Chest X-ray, PA view. Patient: 37 years old, sex M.
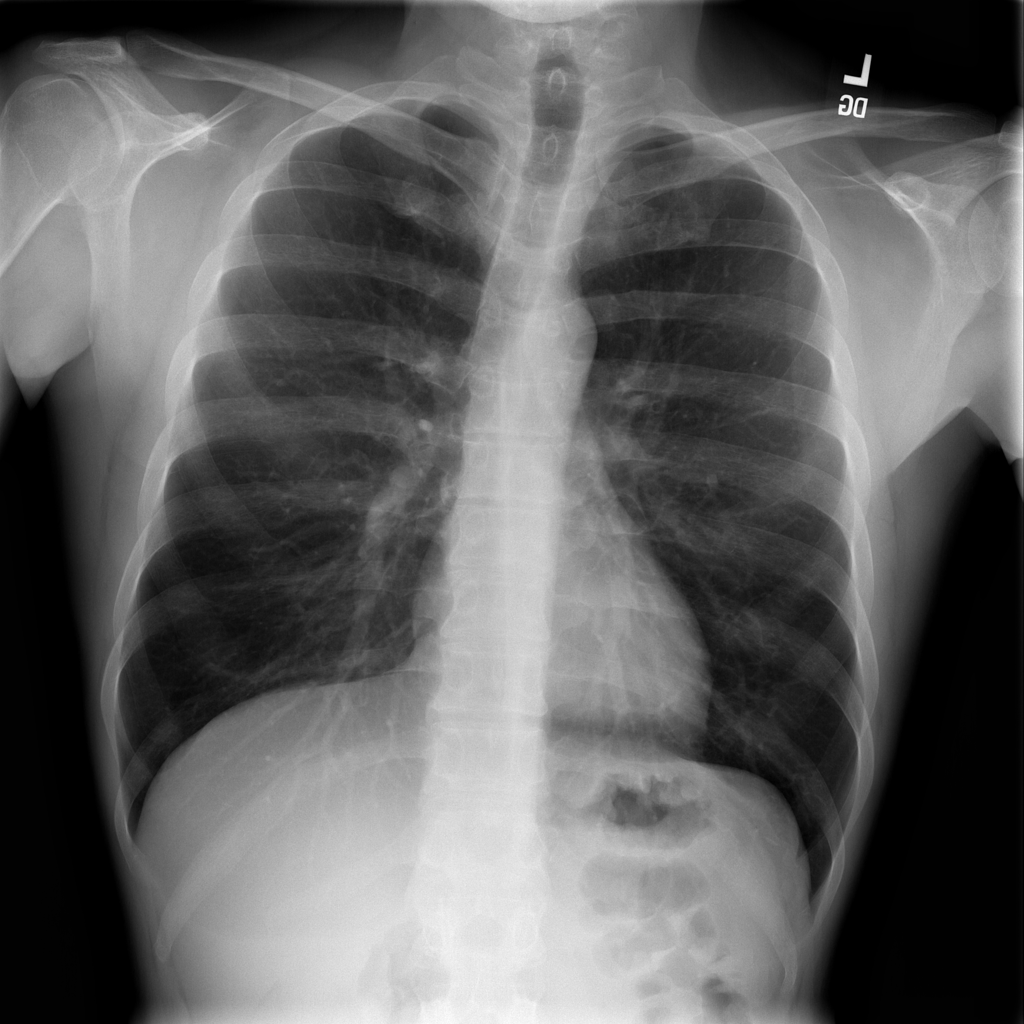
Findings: No Finding